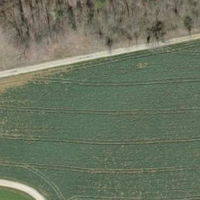
EUNIS habitat code: 52
Species observed at this site:
Hippocrepis emerus